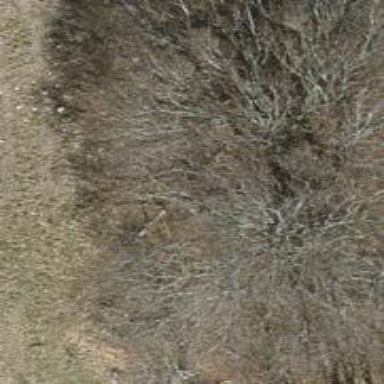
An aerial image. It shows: Single tag "natural: tree."